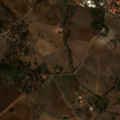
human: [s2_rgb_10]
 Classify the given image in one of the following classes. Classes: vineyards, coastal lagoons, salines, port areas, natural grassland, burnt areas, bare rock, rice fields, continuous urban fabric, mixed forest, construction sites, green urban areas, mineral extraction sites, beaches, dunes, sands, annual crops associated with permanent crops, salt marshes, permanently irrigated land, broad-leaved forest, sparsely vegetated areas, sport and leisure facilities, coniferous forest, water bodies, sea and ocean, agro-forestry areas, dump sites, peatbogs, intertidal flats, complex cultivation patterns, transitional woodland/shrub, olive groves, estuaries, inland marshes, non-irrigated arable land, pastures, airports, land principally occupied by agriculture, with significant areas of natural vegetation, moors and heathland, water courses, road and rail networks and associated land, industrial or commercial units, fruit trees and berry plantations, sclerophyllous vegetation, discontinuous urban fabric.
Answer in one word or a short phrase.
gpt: continuous urban fabric, non-irrigated arable land, permanently irrigated land, olive groves, annual crops associated with permanent crops, agro-forestry areas